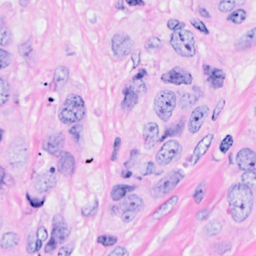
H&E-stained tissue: Breast